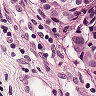
Metastatic tissue present: yes